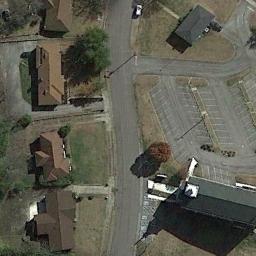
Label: medium_residential